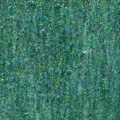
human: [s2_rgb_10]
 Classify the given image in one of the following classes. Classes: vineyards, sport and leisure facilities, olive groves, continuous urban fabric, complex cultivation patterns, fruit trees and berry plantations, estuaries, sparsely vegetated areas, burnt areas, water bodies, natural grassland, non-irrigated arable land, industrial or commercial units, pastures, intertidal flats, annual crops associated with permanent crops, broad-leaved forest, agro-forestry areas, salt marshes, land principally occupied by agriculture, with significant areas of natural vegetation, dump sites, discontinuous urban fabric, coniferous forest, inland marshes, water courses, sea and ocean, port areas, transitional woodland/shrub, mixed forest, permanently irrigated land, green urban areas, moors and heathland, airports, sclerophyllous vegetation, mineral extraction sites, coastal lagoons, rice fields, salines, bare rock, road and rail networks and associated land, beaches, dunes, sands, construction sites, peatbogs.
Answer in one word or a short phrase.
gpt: sea and ocean